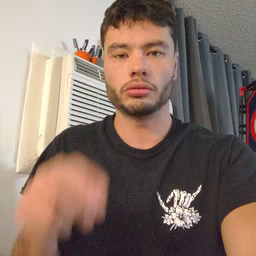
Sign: lion